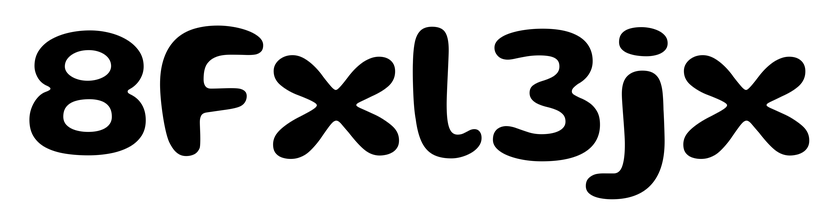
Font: Gluten_SemiBold